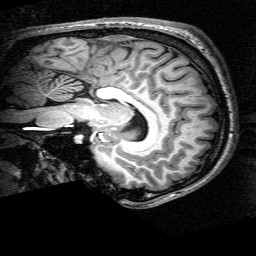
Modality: T1w
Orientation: sagittal